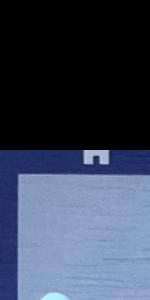
Label: Empty